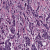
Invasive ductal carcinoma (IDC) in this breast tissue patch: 1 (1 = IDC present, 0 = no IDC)